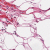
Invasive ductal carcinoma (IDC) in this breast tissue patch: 0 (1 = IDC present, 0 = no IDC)